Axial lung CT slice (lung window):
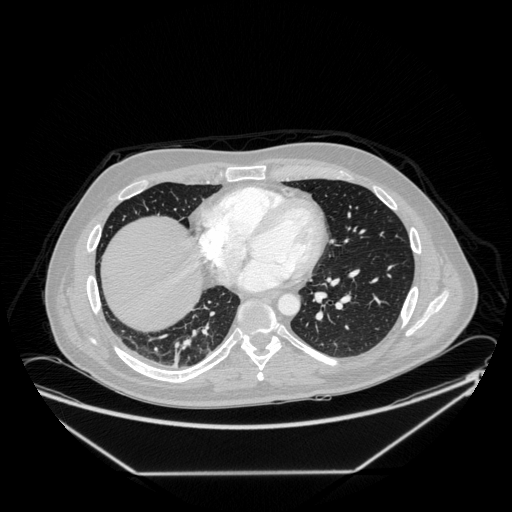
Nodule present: no